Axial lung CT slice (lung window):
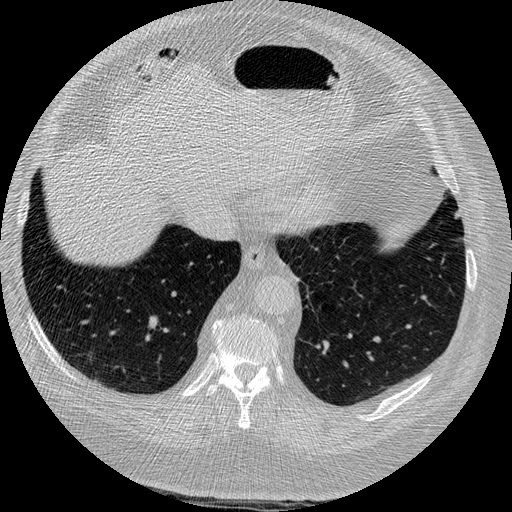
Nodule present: yes
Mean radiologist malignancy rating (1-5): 2.5